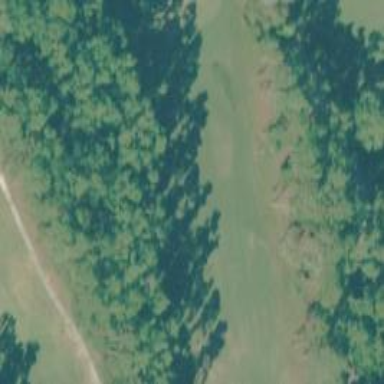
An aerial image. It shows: View of golf hole.